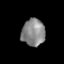
Tissue: lung
Cell type: Fibroblasts
Senescence score: 0.2009
Nuclear area (px): 618
Mean DAPI intensity: 135.83